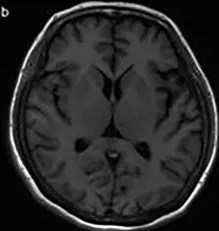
Magnetic resonance imaging and magnetic resonance angiography (MRA) MRI findings were unremarkable. T1-weighted imaging.
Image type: radiology (mri)